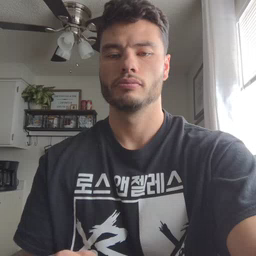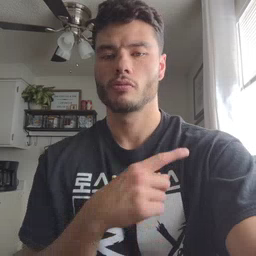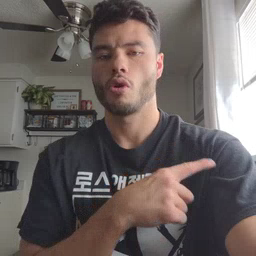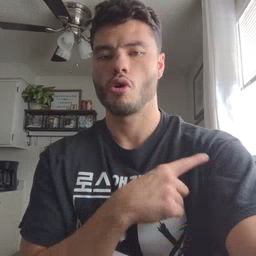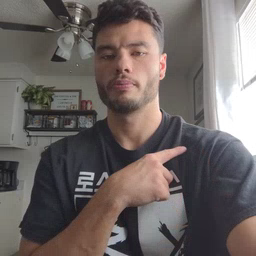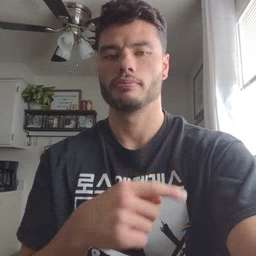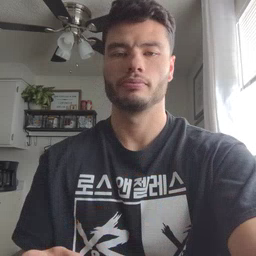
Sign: arm